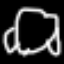
Label: frog